Question: I need to transform a square image in circle image with <URL>.
I know there is a <URL> with 'ImageMagick':
'''
convert -size 300x300 xc:transparent -fill "image.png" -draw "circle 240,90 290,90" -crop 100x100+190+40 +repage circle1.png
'''
I've tried to translate :
'''
img.combine_options do |c|
c.draw "circle 240,90 290,90"
c.crop "100x100+190+40"
c.repage.+
end
'''
I get this stuff, a black circle with my big nose as background image :

if anyone know how to translate this properly... please !!
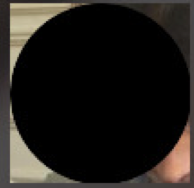
Answer: Just use <URL>:
'''
require 'mini_magick'
MiniMagick::Tool::Convert.new do |cvrt|
cvrt.size '300x300'
cvrt << 'xc:transparent'
cvrt.fill 'image.png'
cvrt.draw "circle 240,90 290,90"
cvrt.crop '100x100+190+40'
cvrt.repage.+
cvrt << 'circle.png'
end
'''
I personally never try to remember all this domestic method names and always use the metal core approach.